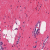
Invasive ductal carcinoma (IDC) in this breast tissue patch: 0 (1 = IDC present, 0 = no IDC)